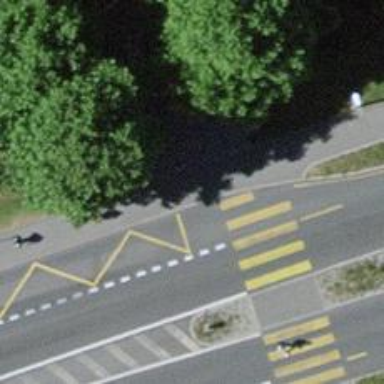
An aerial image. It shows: Kerb serving as barrier.